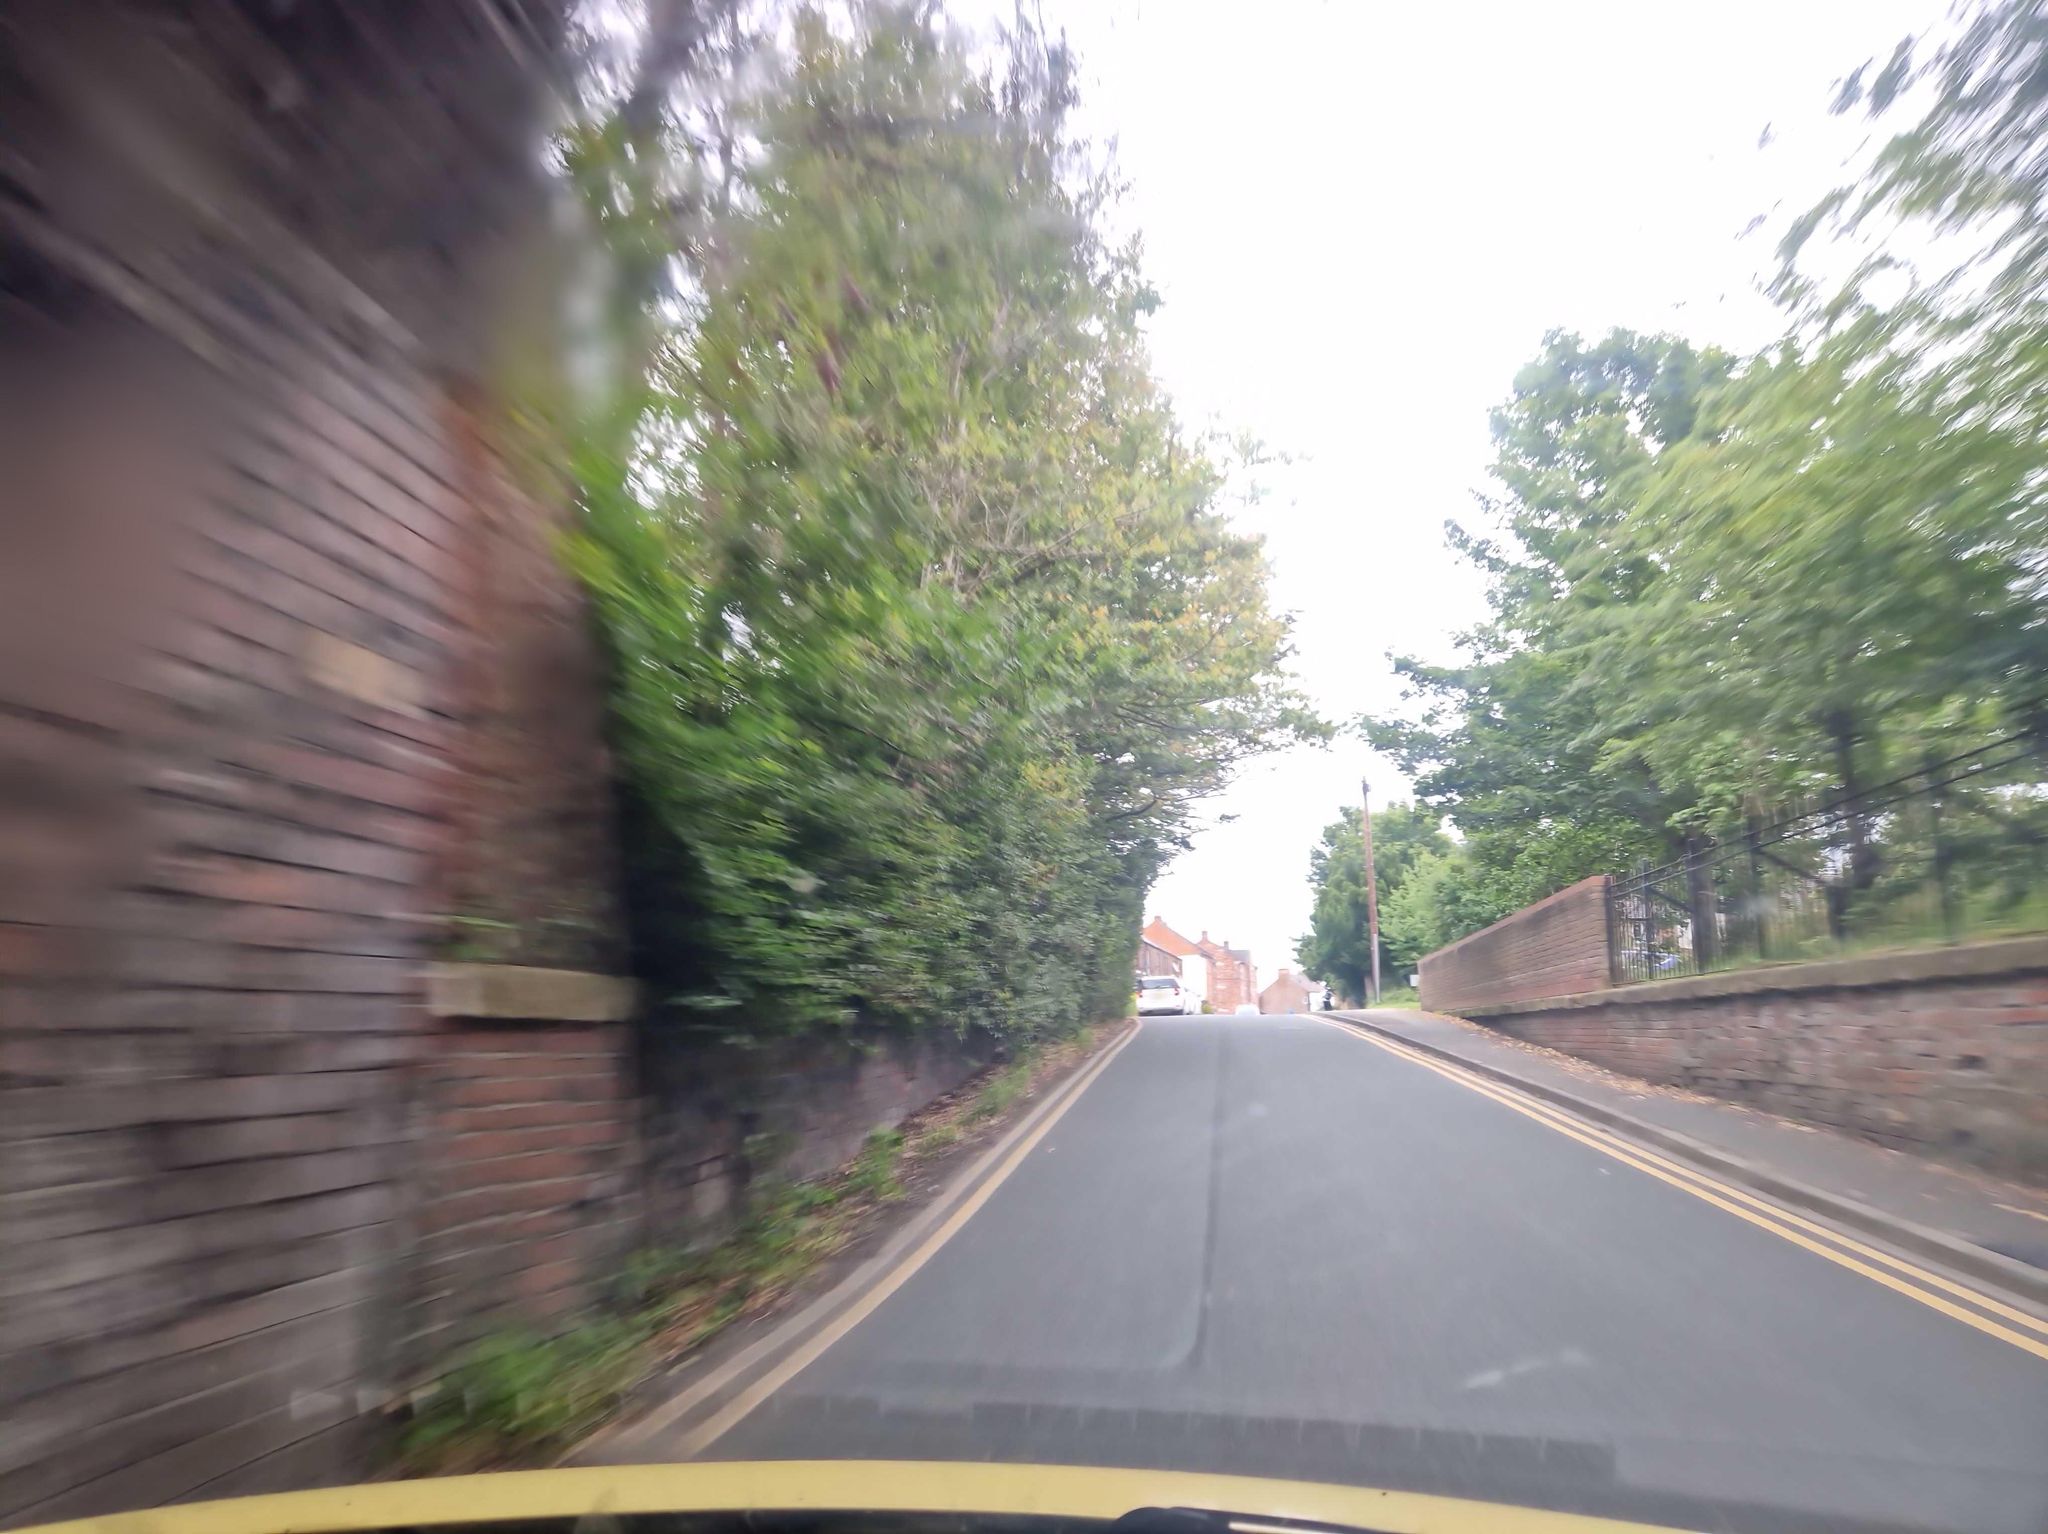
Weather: clear
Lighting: day
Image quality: slightly poor
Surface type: driving surface
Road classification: secondary
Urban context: dense urban cluster
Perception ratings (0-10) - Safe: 6.86, Lively: 4.26, Beautiful: 6.87, Boring: 3.05, Depressing: 3.75, Wealthy: 4.59